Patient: sex M, age 81
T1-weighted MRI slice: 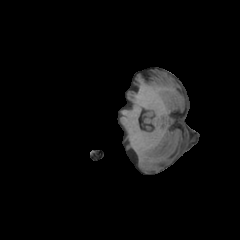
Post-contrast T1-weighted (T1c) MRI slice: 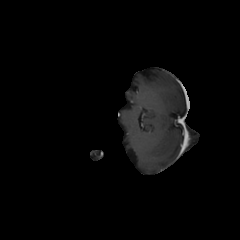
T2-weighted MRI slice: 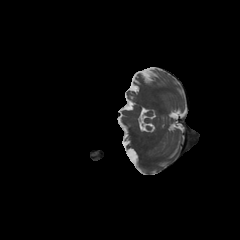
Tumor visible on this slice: no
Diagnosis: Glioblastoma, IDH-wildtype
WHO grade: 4